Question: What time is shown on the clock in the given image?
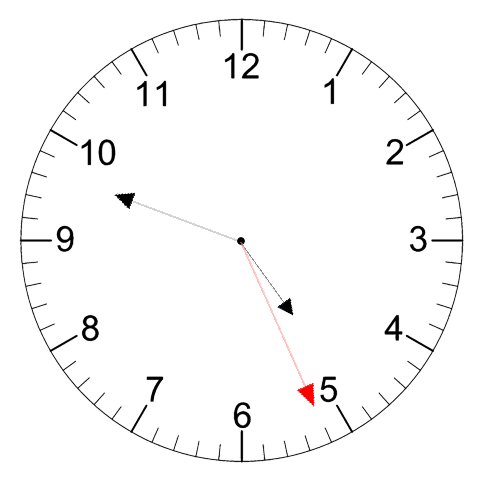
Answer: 04:48:26